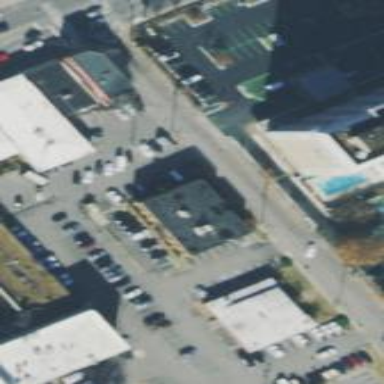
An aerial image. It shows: Parking area with surface.